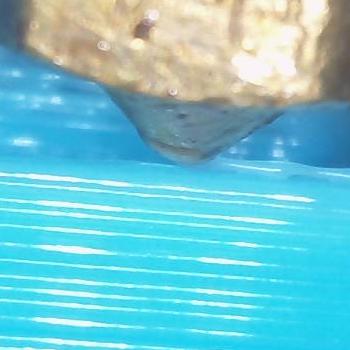
Flow rate: 52%